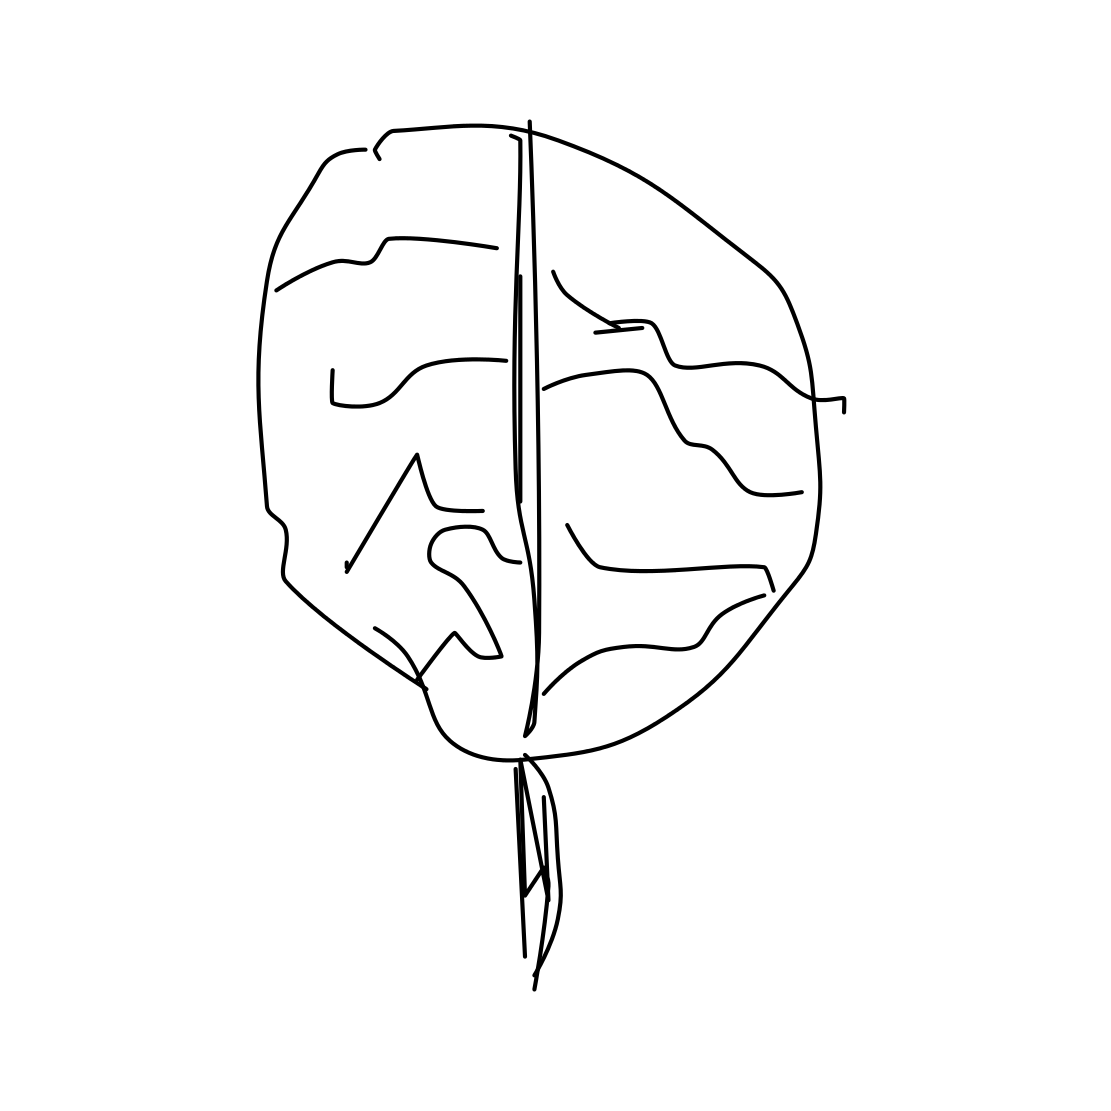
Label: brain